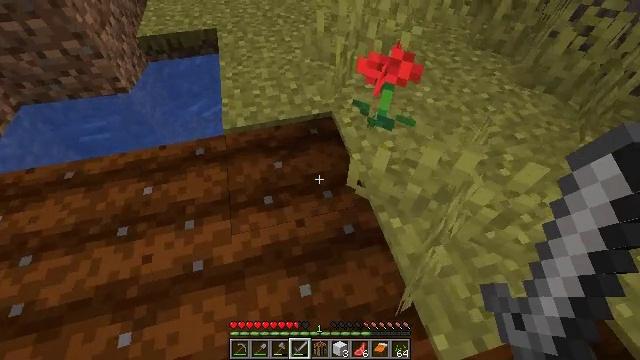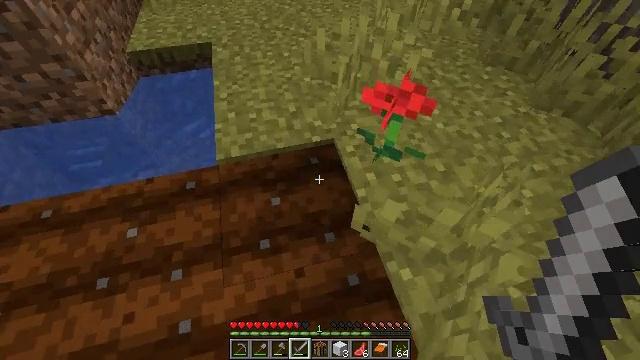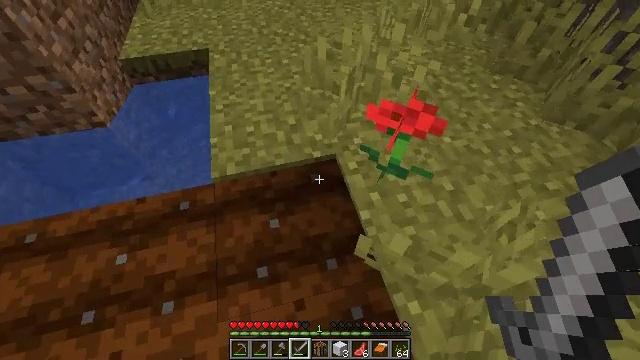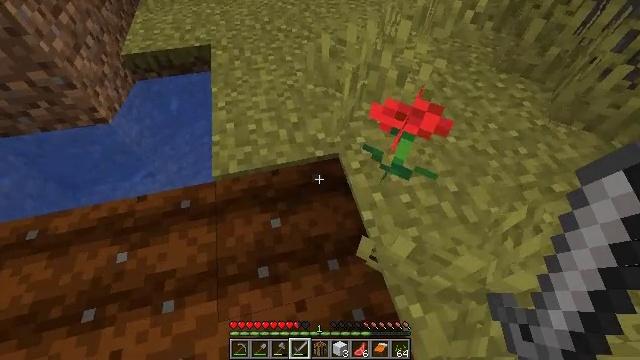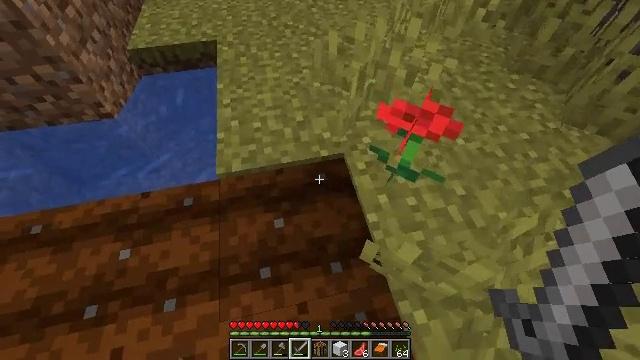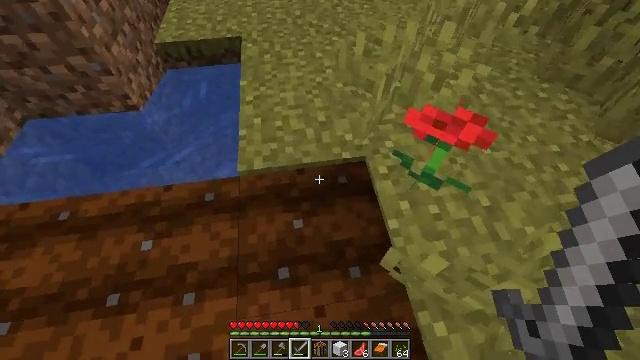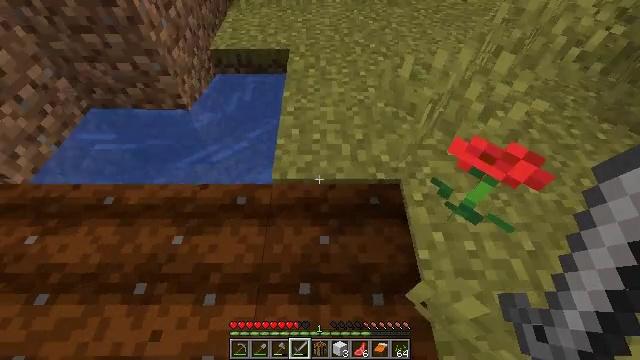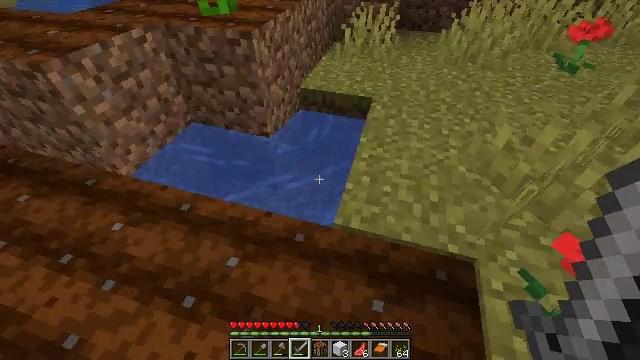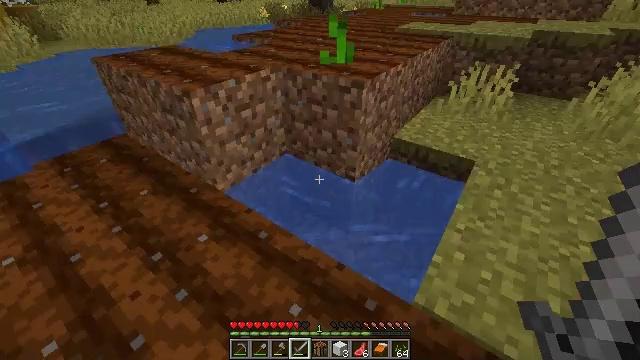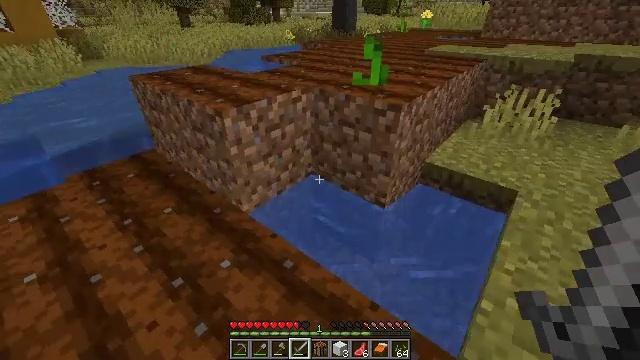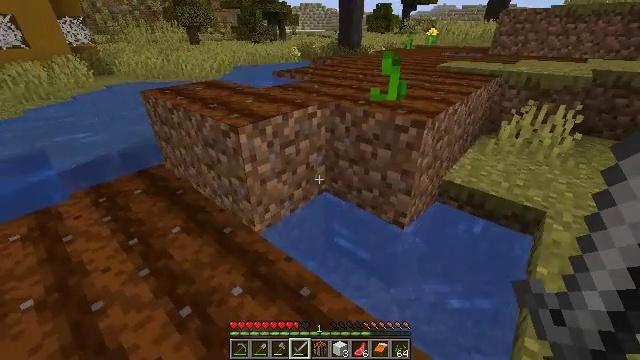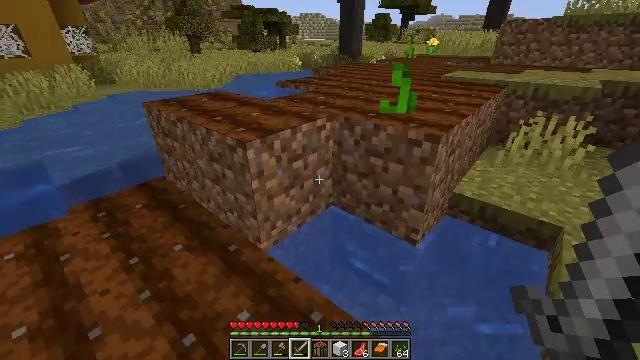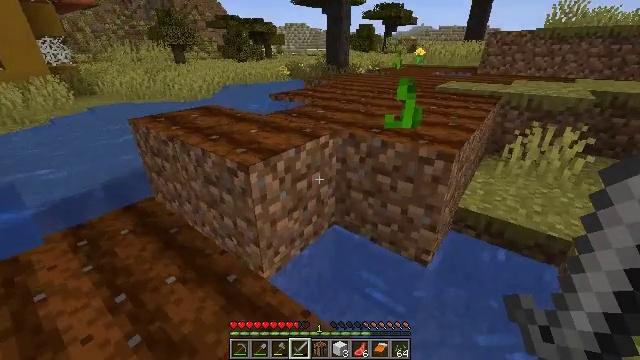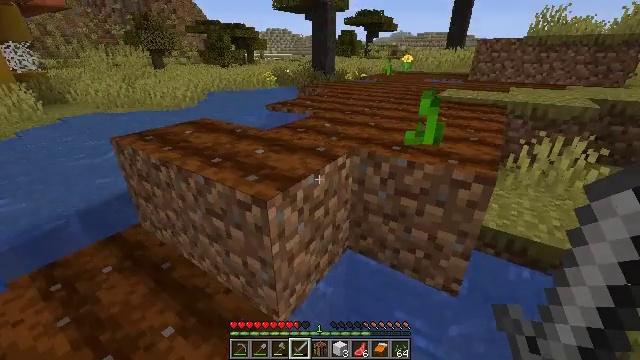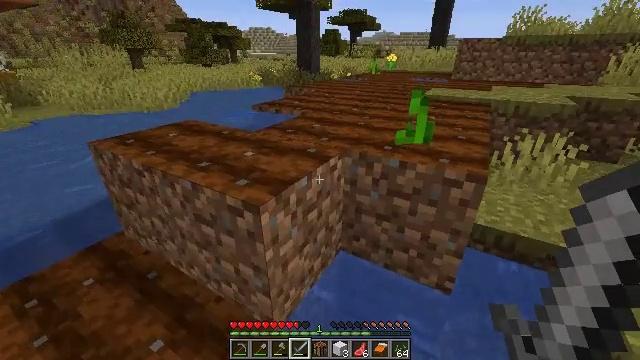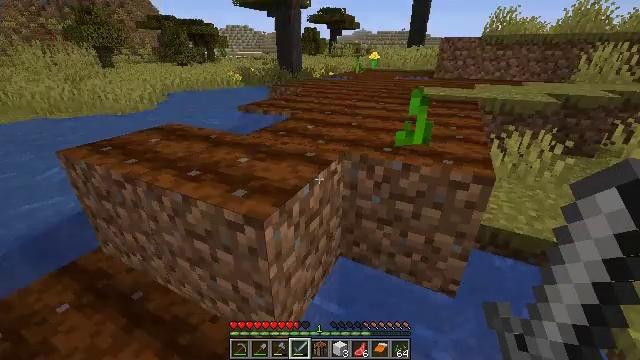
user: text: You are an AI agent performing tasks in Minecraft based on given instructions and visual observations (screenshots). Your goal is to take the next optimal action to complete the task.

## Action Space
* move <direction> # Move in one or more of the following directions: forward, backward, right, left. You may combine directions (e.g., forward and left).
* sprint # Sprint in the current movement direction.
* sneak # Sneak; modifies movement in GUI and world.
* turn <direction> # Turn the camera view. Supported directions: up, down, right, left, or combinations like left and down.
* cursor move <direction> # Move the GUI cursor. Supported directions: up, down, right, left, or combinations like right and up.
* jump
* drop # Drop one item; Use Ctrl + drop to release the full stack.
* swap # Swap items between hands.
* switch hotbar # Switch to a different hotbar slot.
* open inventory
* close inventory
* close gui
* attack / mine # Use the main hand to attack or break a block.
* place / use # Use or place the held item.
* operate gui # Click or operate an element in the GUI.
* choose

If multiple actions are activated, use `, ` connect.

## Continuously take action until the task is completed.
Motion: motion action
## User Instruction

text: Break the melon stem to clear space.
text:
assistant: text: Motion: move forward
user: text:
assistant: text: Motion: no_op
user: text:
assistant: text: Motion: no_op
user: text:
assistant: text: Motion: turn left
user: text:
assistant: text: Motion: move left, turn left
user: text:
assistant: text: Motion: move forward and move left, turn left and up
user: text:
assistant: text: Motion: move forward and move left, turn left and up
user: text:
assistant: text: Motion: move forward and move left, turn left and up
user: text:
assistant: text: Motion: move forward and move left, turn left and up
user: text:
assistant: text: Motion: move forward and move left, turn up
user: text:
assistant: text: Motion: move forward and move left, turn up
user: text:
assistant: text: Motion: move forward and move left, turn right and up
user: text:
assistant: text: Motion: move forward and move left, turn right and up
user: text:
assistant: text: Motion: move forward and move left, turn right
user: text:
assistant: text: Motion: move forward and move left, turn right
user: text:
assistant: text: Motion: move forward and move left, turn right
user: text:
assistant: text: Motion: move forward and move left, turn right
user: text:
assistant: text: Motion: move forward and move left, turn right
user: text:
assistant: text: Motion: move forward and move left, turn right and up
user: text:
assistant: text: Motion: move forward, turn right and up
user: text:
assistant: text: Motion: turn right and up
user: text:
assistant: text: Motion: turn right and up
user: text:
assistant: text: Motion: turn right and up
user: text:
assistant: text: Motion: no_op
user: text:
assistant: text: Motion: no_op
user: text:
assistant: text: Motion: no_op
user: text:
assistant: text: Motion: no_op
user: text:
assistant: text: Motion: attack / mine
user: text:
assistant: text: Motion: attack / mine
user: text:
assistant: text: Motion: attack / mine